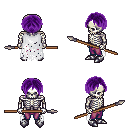
a pixel art fantasy rpg character, male body template, skeleton, white tattered cape, magenta pants, purple parted hairstyle, metal boots, spear, four views (front, back, left, right), 2x2 character sprite sheet, small pixel art, hard edges, no anti-aliasing